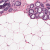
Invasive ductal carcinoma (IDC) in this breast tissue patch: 0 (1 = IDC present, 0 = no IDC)